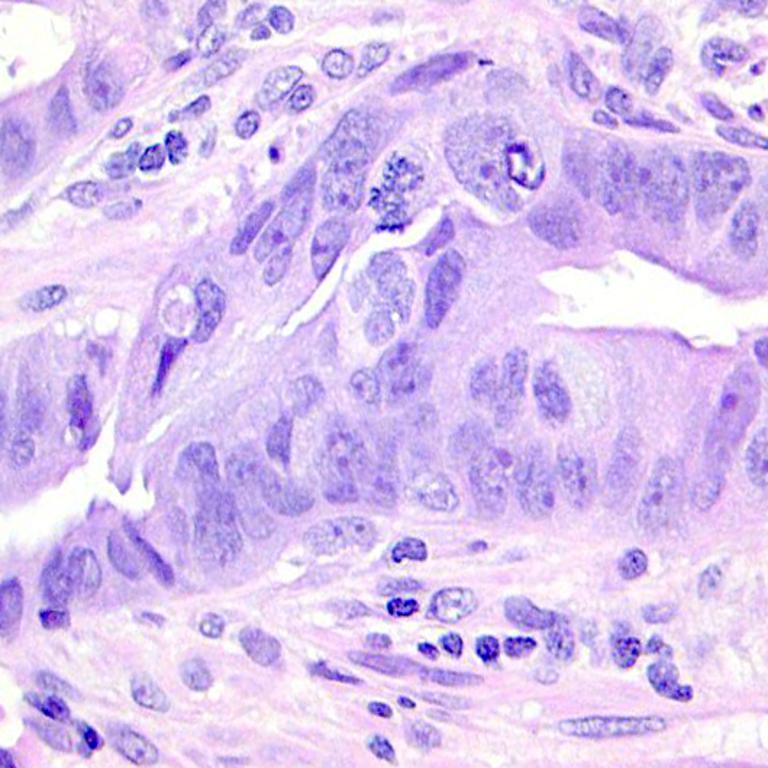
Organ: colon
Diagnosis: adenocarcinomas